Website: macys
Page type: delivery-shipping
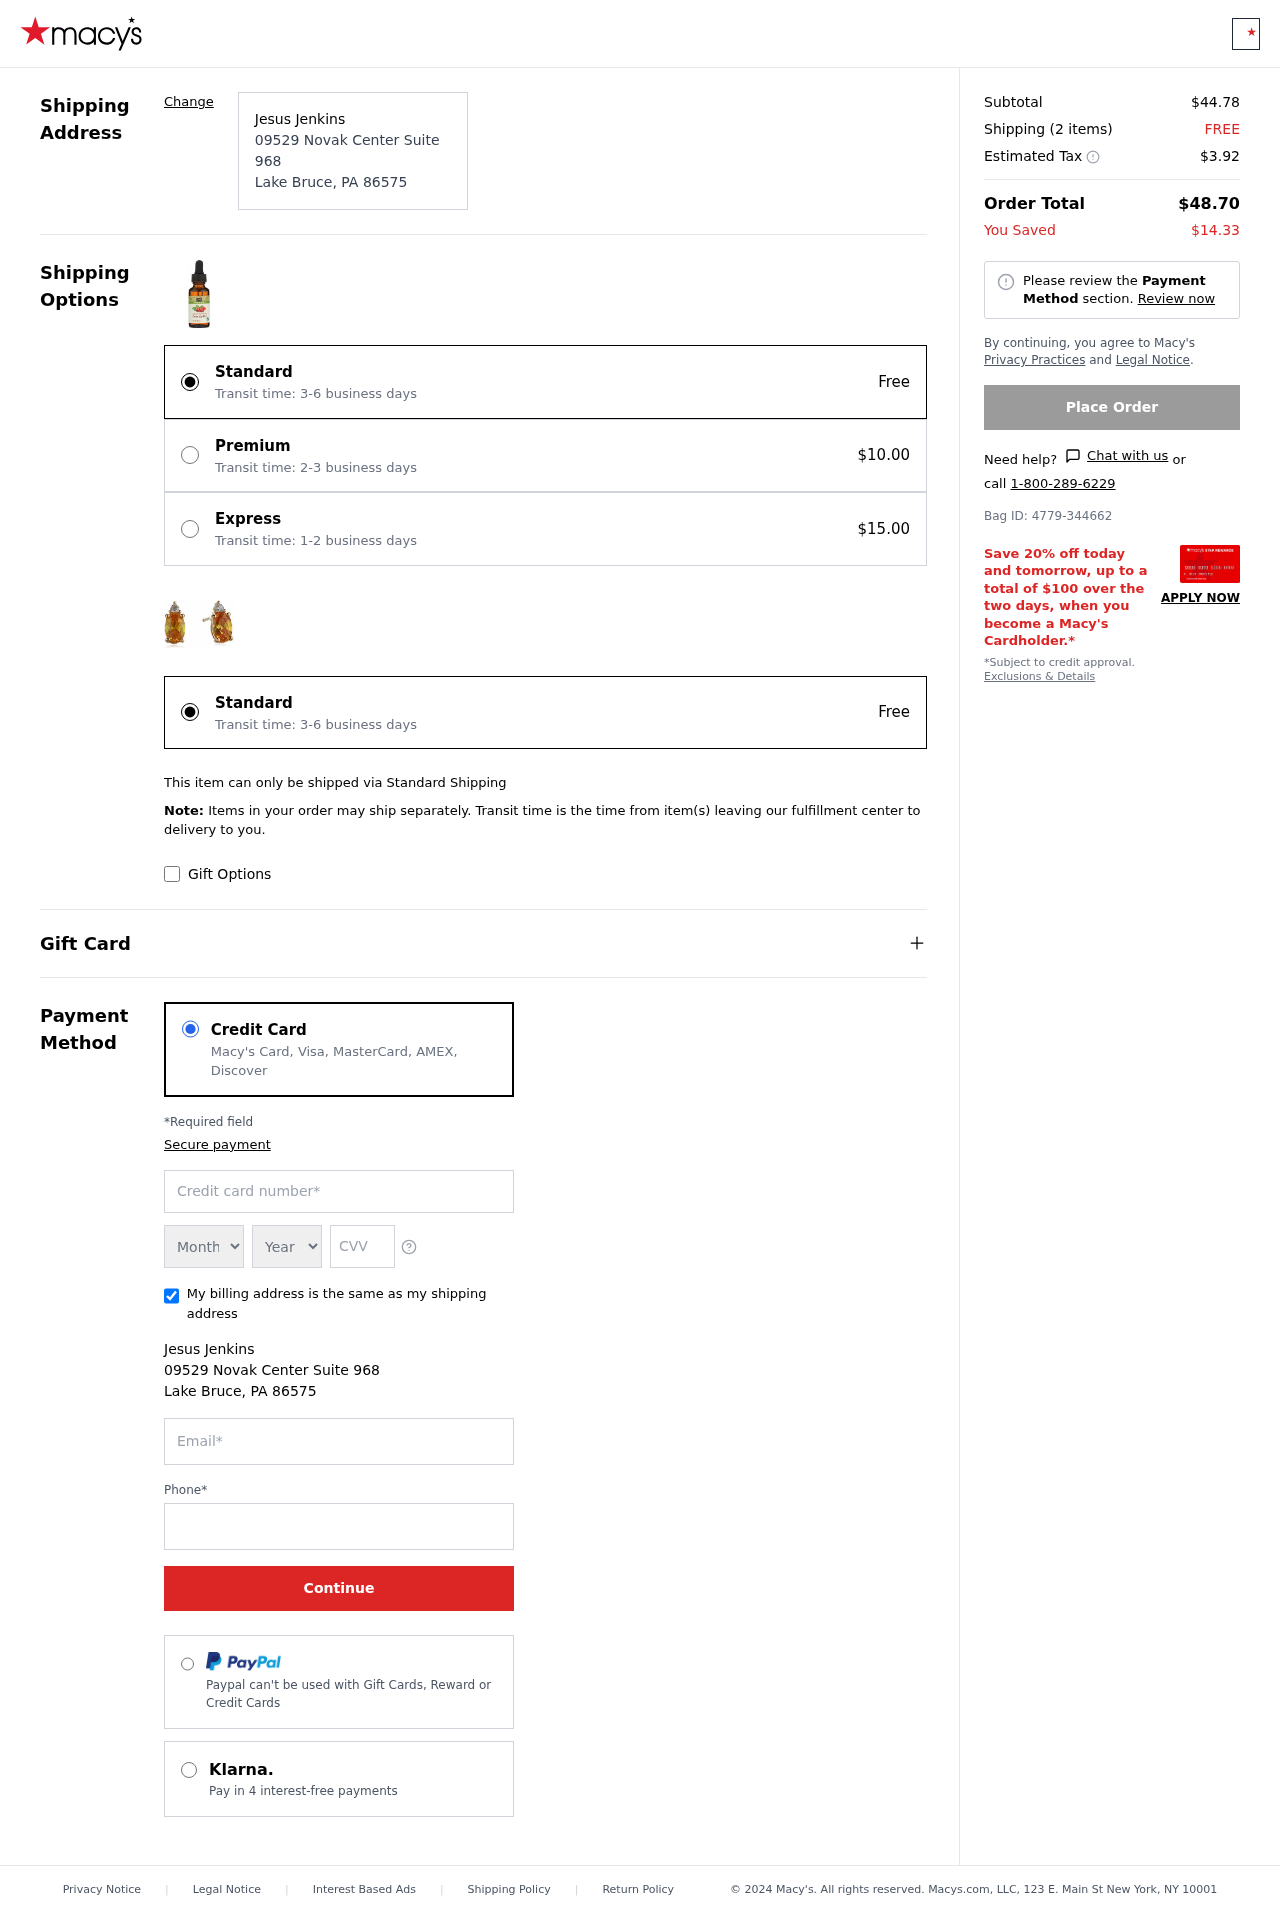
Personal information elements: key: PII_CARD_EXPIRY_MONTH
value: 11
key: PII_CARD_EXPIRY_YEAR
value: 27
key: PII_CITY
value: Lake Bruce
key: PII_CITY_STATE_ZIP
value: Lake Bruce, PA 86575
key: PII_FULLNAME
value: Jesus Jenkins
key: PII_POSTCODE
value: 86575
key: PII_STATE_ABBR
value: PA
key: PII_STREET
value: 09529 Novak Center Suite 968
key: PII_CARD_NUMBER
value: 3407 4057 2641 355
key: PII_CARD_CVV
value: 8223
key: PII_EMAIL
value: jjenkins@yahoo.com
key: PII_PHONE
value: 9982537453
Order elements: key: ORDER_SUBTOTAL
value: $44.78
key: ORDER_NUM_ITEMS
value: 2
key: ORDER_SHIPPING_COST
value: FREE
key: ORDER_TAX
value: $3.92
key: ORDER_TOTAL
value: $48.70
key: ORDER_SAVINGS
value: $14.33
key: ORDER_BAG_ID
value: Bag ID: 4779-344662